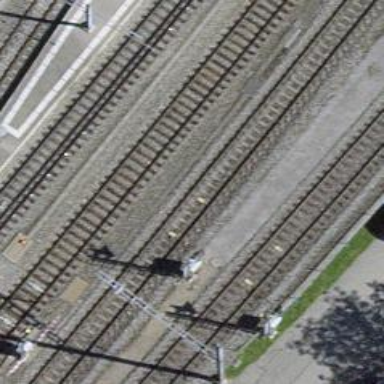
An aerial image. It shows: Railway signal.